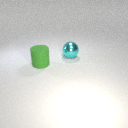
large green rubber cylinder to the left of large cyan metal sphere